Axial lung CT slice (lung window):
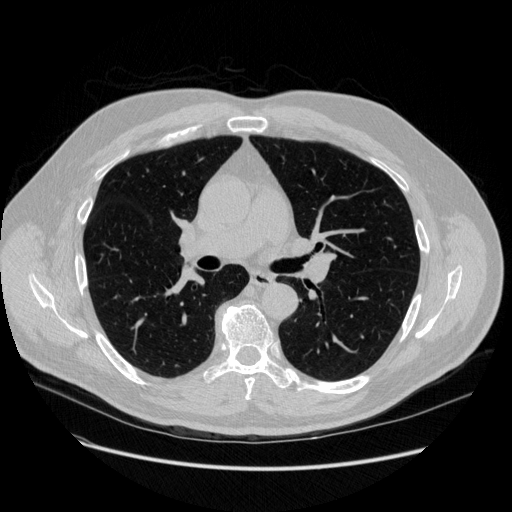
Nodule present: no